Question: Many of you may have seen 'trolls' posting weird characters that messes up the whole webpage on social media sites, forums or video stream sites like youtube.
An example is attached, an image I captured from Instagram, showing a user posting a comment that messes up the entire comment section.

How is such a thing possible? Why is it happening? And how can we prevent things like that from happening in our website?
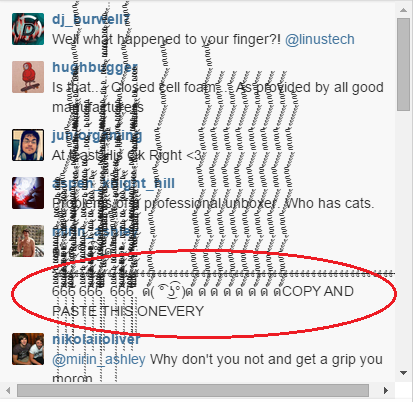
Answer: > How is such a thing possible?
Unicode allows diacritical marks to be used in two ways.
The first is 'composed' form, where there is a single character for combined letter and diacritical, for example U+00E9 Latin Small Letter E with Acute 'e'.
The second is 'decomposed' form where you have a character for the base letter and then a separate 'combining diacritical' character after it. The text processor and/or font render the combination of these characters as one grapheme, for example U+0065 Latin Small Letter E followed by U+0301 Combining Acute 'e'. The advantage (and arguably disadvantage) of this is you can write combinations that don't have combined characters (typically because they were never used in any real language), such as 'x'.
It's allowed to use multiple combining diacriticals on a single letter, as there are languages that use more than one accent on a letter (as well as other tricks combining characters are used for, like Korean Jamo and Tibetan joined letters). There is no inherent limit to how many combining characters may be used to make a single grapheme.
Many text processors will try to lay out multiple combining diacriticals by piling them up on top of each other (and in the other direction, for 'below' accents). In general this is a reasonable way to attempt to show a multiply-accented letter that the font in use doesn't have a specific glyph for. But it does mean you can go crazy and use absurd numbers of diacriticals to decorate way outside the normal text line.
> how can we prevent things like that from happening in our website?
Simple solution would be to put each comment in its own block with CSS 'overflow: hidden', so that they can't escape to other content.
Another possibility is to filter input for sequences of multiple combining characters. For example with regex you could remove:
'''
\p{M}{9,}
'''
as 8 is the <URL> you could manually walk over the characters looking for those with an 'M' character class.